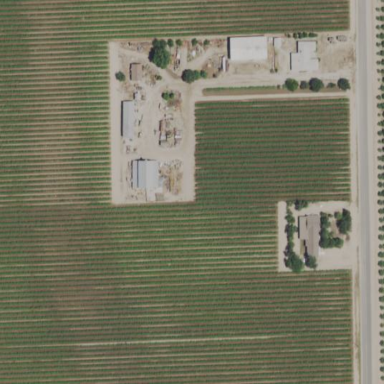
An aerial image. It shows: Vineyard with grape crops.